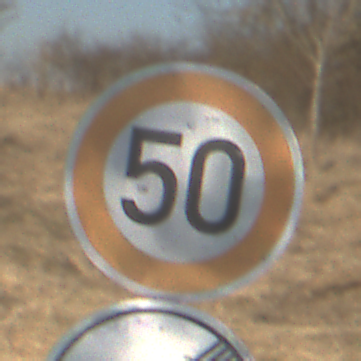
Verkehrszeichen: Geschwindigkeit50
Zusatzzeichen unten: EndeVerbotUeberholenEinspurigeFahrzeuge
Umgebung: Outdoor, Nature
Tageszeit: MorningAfternoon
Wetter: PartlyCloudy
Licht: Natural
Jahreszeit: NotSpecified
Kontrast: HighContrast